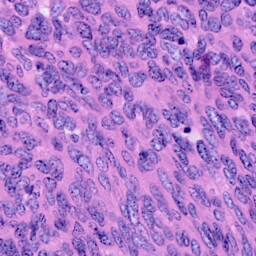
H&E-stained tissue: Cervix